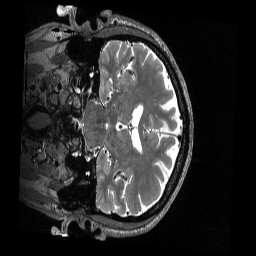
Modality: T2w
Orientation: coronal
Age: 73
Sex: male
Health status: healthy
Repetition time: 3.2 s
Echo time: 0.563 s